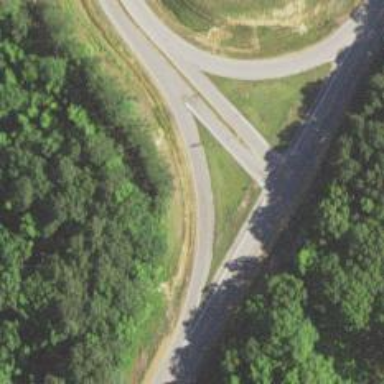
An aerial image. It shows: Trunk link road with asphalt surface.